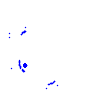
Particle: electron